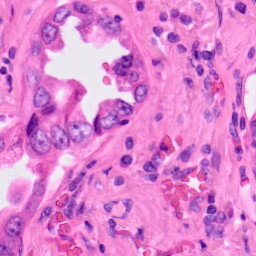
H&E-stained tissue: Lung